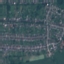
Land use / land cover: Residential